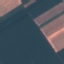
Land use / land cover: AnnualCrop